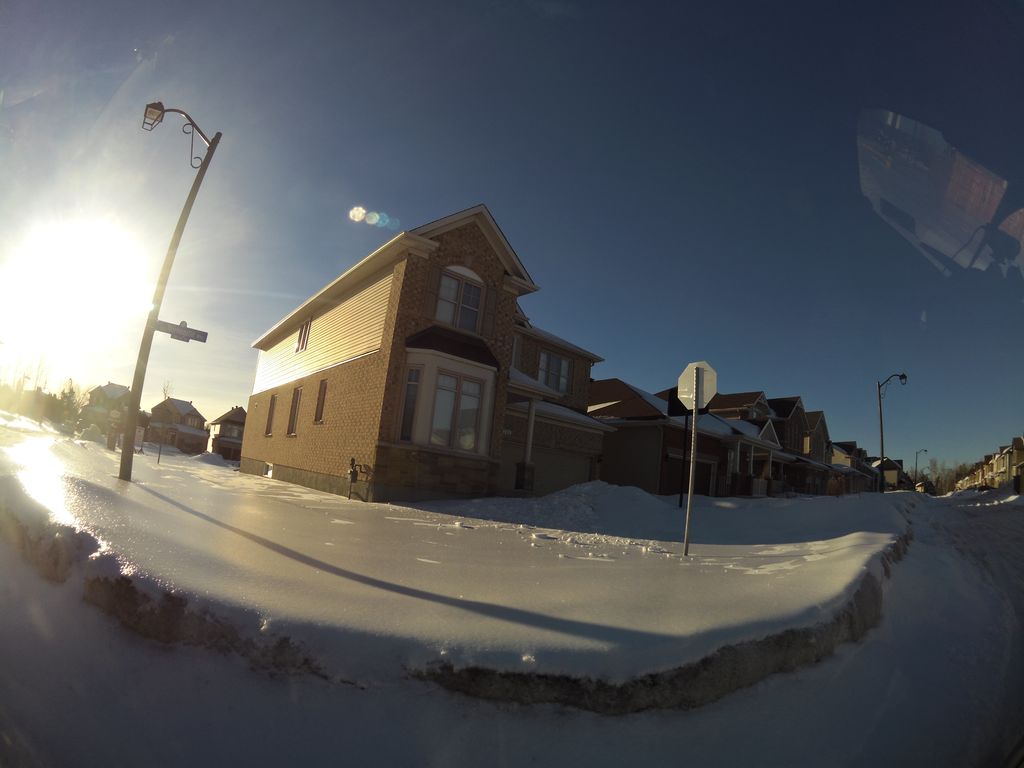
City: ottawa-gatineau